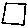
Label: square